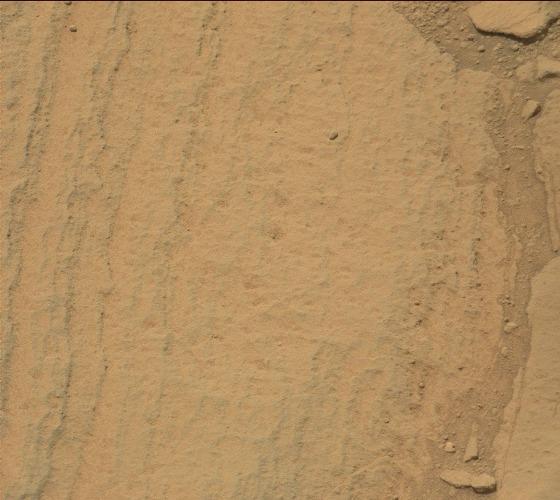
Terrain classes present: Bedrock, Gravel / Sand / Soil, Rock